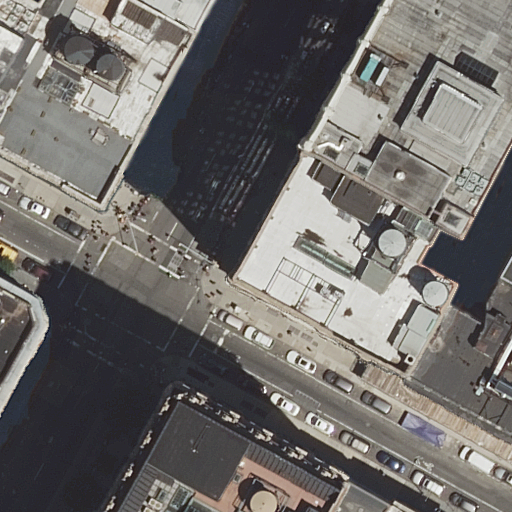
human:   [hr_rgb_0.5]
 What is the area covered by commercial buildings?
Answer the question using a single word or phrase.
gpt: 0m2

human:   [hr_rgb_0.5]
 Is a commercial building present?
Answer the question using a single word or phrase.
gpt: no

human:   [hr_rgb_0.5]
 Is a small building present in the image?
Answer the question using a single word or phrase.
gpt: no

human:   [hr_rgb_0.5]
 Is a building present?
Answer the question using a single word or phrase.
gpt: yes

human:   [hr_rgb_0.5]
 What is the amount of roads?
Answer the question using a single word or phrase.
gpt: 4

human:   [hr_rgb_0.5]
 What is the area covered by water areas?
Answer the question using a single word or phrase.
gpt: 0m2

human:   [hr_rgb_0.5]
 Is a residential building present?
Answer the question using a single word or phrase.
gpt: yes

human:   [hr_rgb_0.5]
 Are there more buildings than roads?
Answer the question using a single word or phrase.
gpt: yes

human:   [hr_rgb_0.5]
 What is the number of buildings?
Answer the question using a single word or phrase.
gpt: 10

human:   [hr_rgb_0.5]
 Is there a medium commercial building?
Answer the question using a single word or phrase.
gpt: no

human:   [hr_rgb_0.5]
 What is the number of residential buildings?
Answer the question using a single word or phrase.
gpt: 10

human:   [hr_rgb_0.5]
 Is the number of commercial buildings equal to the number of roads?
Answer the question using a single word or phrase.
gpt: no

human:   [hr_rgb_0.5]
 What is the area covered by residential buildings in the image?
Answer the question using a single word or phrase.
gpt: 6722m2

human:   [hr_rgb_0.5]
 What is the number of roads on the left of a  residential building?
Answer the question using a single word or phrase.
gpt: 4

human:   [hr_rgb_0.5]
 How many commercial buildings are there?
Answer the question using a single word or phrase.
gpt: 0

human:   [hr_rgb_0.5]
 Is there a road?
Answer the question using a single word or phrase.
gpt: yes

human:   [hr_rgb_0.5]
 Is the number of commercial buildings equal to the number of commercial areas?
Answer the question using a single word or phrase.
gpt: yes

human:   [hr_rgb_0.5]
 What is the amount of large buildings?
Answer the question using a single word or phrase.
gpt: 5

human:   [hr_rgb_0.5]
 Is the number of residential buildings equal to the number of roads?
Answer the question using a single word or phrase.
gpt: no

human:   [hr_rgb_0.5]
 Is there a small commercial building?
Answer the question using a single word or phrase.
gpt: no

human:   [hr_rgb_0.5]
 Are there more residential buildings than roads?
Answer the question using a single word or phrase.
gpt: yes

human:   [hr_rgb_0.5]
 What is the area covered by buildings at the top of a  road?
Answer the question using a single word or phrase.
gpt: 2273m2

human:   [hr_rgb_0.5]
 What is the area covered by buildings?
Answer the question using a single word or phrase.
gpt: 6722m2

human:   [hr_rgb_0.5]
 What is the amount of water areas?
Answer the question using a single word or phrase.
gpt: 0

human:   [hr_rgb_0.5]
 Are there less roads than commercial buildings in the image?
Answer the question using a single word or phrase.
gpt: no

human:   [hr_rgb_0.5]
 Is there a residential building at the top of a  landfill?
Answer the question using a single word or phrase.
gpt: no

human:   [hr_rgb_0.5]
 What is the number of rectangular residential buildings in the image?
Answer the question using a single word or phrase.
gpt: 4

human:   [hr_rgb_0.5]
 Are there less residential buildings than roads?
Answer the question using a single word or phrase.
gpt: no

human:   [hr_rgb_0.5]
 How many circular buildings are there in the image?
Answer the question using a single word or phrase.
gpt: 0

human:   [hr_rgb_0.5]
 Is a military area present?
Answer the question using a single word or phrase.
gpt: no

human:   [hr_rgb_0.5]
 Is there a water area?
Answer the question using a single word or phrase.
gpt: no

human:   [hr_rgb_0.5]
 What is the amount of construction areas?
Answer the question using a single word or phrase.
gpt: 0

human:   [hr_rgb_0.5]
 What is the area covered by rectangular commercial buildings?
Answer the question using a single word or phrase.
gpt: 0m2

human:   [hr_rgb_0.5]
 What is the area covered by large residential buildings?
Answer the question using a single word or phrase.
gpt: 5348m2

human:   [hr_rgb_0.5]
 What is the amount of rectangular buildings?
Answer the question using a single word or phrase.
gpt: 4

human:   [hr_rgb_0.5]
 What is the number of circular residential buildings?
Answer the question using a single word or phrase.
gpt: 0

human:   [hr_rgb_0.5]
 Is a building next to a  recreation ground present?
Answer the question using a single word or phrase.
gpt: no

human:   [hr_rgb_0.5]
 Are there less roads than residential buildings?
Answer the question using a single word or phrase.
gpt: yes

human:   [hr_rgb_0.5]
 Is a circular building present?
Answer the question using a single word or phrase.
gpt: no

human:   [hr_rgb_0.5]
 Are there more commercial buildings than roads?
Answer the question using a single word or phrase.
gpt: no

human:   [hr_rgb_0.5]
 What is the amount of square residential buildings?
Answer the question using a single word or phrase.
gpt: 0

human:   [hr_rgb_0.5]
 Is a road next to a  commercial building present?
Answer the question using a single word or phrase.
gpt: no

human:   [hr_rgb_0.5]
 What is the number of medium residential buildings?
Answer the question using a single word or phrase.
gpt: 5

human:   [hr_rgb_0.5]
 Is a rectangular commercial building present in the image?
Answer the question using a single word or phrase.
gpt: no

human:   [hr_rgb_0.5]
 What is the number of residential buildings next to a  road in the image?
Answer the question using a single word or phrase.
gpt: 10

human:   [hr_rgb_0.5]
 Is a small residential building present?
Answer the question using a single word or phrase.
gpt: no

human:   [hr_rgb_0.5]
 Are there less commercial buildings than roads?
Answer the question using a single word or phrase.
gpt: yes

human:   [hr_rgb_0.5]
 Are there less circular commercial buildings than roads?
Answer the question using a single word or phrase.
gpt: yes

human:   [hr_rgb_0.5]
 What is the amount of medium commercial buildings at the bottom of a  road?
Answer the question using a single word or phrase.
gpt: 0

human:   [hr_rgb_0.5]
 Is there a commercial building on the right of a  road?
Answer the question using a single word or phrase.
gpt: no

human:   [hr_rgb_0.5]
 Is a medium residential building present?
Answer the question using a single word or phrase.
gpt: yes

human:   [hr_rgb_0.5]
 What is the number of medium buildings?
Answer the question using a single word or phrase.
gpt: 5

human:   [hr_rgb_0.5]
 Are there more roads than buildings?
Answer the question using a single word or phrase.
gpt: no

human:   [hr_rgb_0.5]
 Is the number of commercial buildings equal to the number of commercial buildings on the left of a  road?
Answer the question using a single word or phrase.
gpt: yes

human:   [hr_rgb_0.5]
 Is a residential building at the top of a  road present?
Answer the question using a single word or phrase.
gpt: yes

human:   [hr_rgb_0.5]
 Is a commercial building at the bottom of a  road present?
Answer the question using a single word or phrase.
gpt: no

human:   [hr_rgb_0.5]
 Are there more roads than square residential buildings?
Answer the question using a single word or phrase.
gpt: yes

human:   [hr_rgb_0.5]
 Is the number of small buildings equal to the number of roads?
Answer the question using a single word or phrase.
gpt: no

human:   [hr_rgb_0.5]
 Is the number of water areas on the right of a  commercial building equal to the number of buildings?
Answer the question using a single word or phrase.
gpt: no

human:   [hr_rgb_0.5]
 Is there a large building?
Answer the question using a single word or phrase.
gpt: yes

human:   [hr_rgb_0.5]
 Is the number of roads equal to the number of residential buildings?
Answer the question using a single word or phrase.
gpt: no

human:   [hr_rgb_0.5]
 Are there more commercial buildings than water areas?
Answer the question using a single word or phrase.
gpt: no

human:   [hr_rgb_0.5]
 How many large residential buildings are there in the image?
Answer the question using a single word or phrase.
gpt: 5

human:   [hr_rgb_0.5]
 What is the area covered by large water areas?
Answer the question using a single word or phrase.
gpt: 0m2